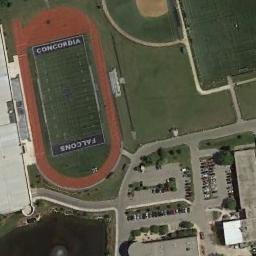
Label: ground_track_field